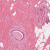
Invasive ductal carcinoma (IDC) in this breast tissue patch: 1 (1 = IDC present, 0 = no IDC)